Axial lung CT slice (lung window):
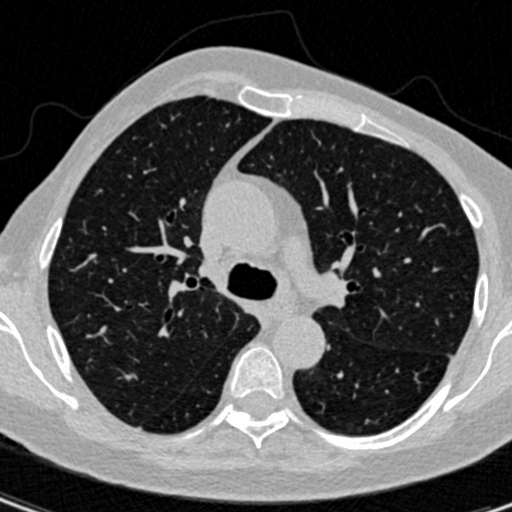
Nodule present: no